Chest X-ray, PA view. Patient: 70 years old, sex F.
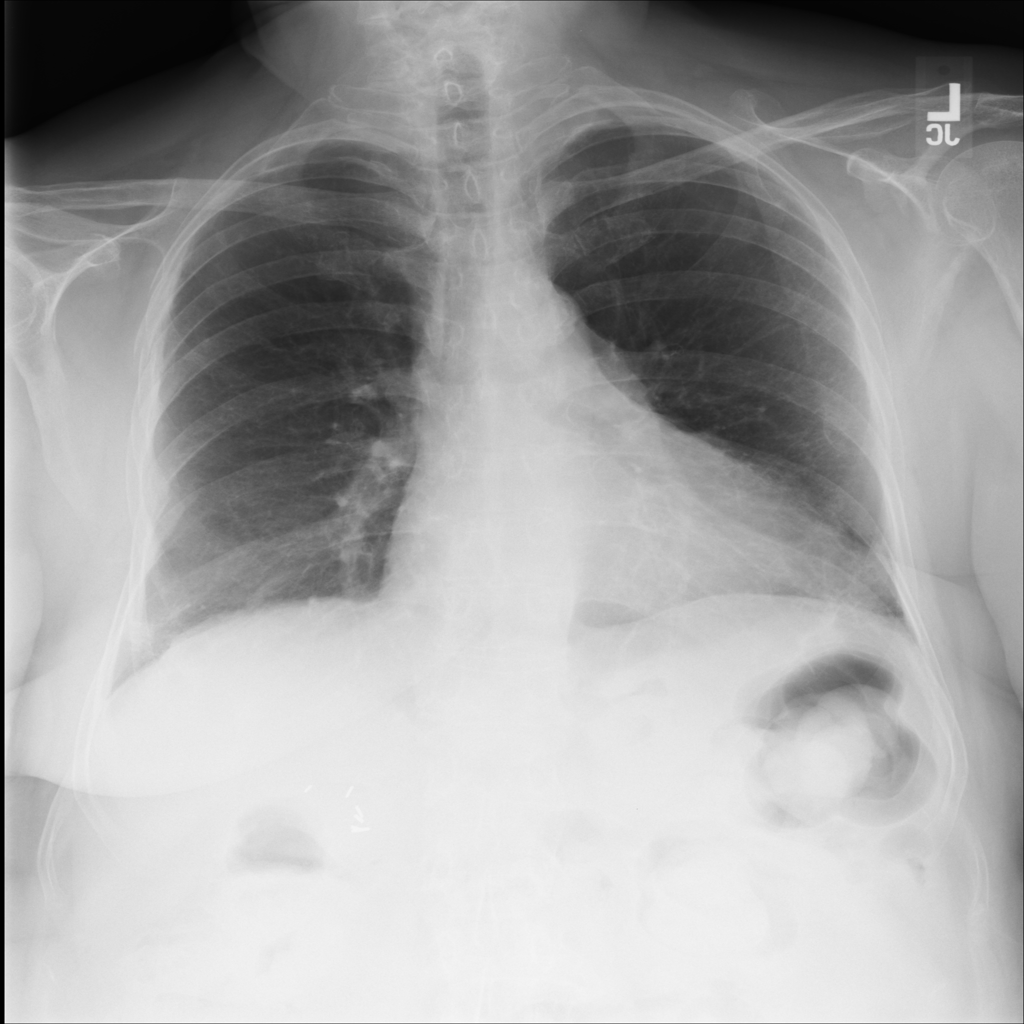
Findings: Infiltration